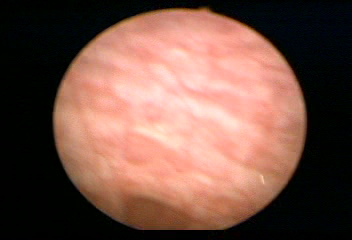
Modality: WLC
Class: Normal mucosa
Bladder cancer association: No